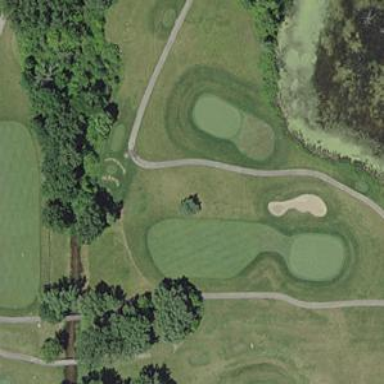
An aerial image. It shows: Path used for both walking and golf.